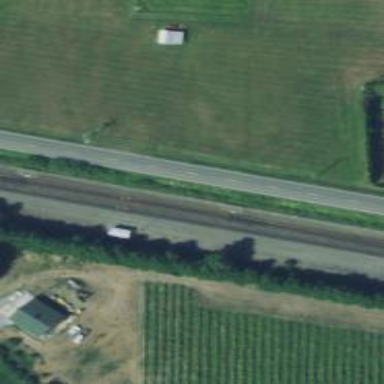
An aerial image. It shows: Railway track.